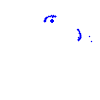
Particle: proton